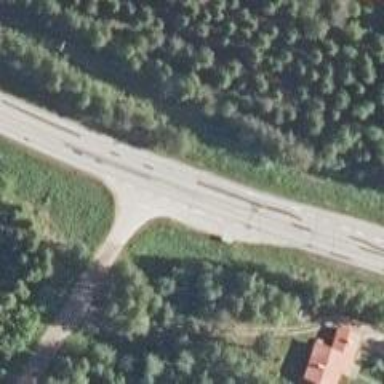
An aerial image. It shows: Asphalt trunk highway.